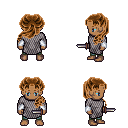
a pixel art fantasy rpg character, male body template, human, dark skin, chain mail, teal pants, brown princess hairstyle, white cloth bracers, dagger, four views (front, back, left, right), 2x2 character sprite sheet, small pixel art, hard edges, no anti-aliasing